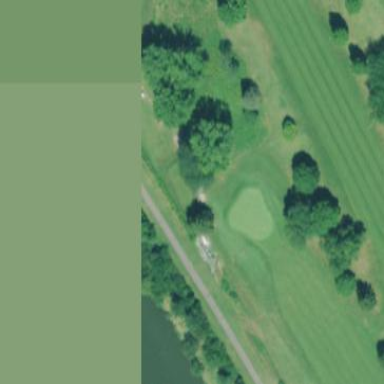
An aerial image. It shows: Meadow used as rough area for golf.